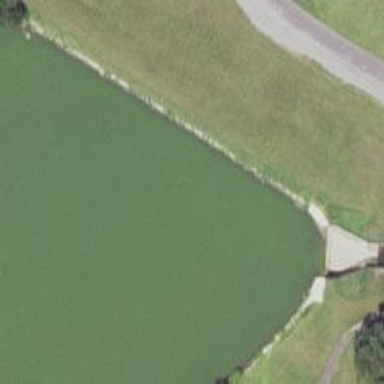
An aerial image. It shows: Dam across waterway.